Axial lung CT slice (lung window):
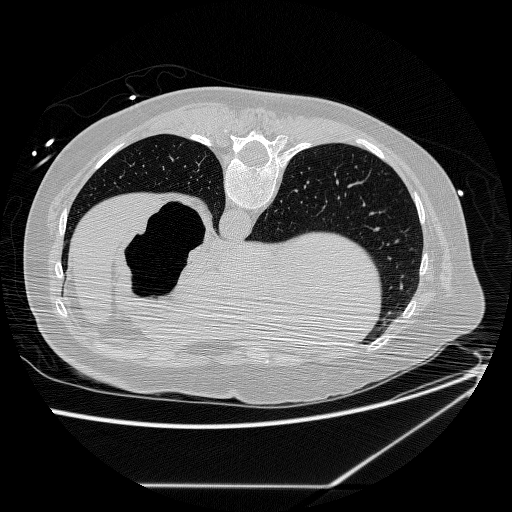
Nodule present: no